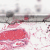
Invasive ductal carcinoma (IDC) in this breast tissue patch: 0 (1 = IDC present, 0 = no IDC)